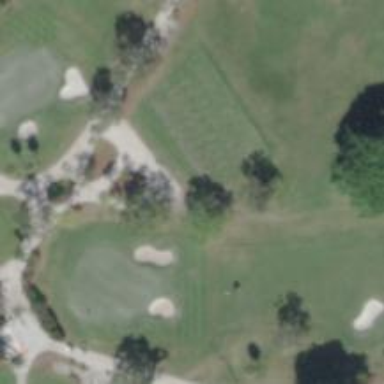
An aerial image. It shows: Pathway for golfing.